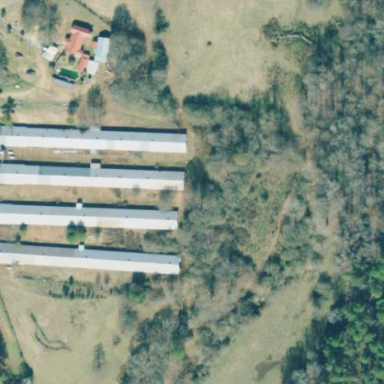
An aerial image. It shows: Feedlot in farmyard.